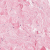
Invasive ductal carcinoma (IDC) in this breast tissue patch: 0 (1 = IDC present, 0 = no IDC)